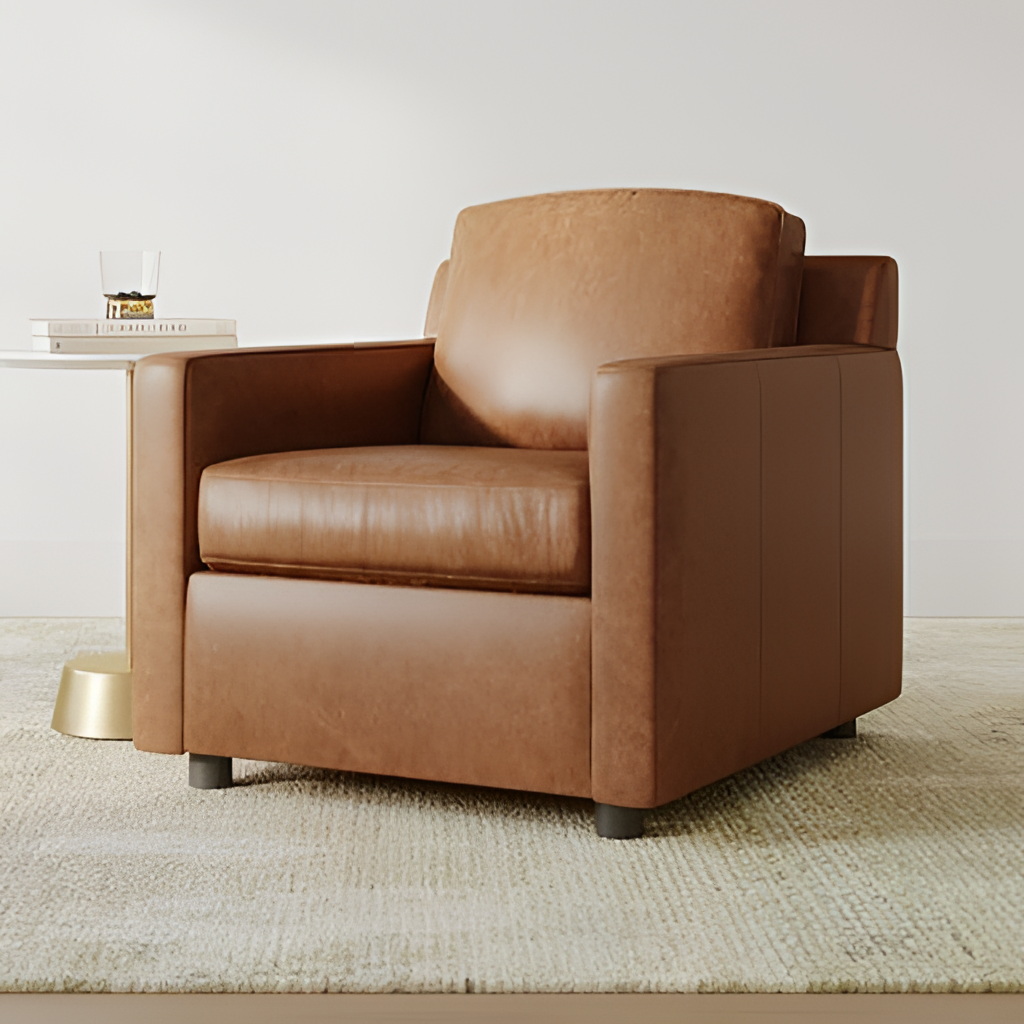
leather armchair, living room, modern, beige textile flooring, with flat weave pattern, beige paint wallpaper, with solid pattern